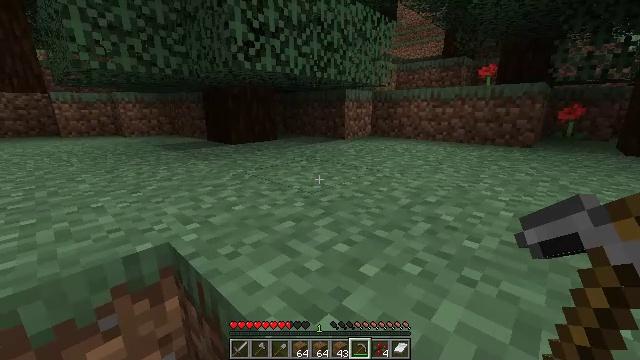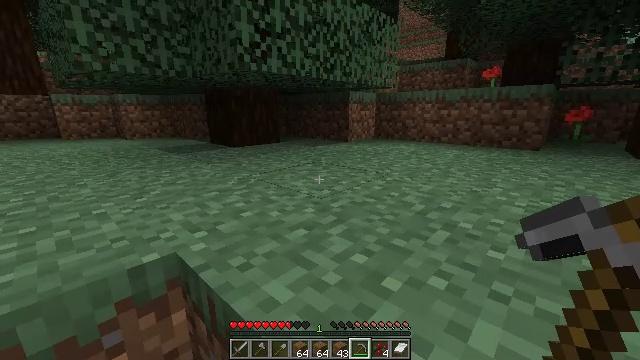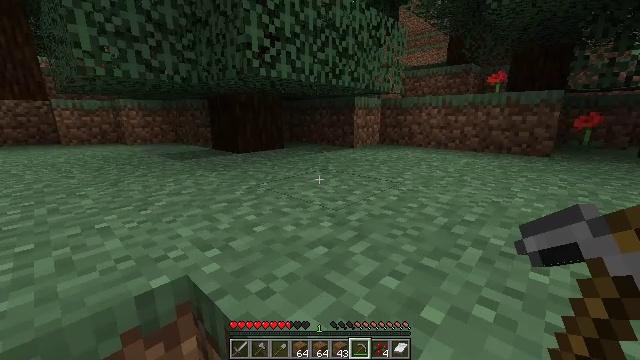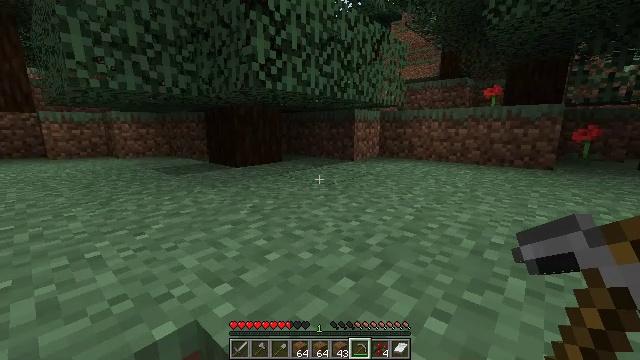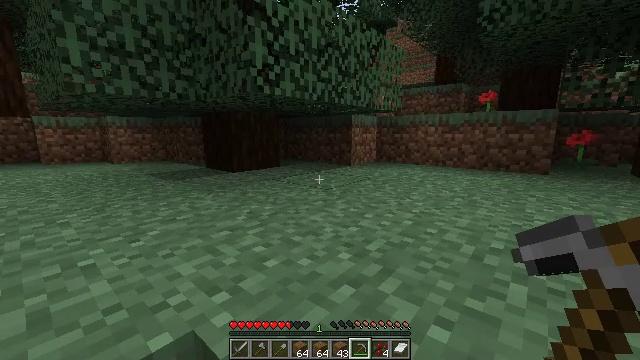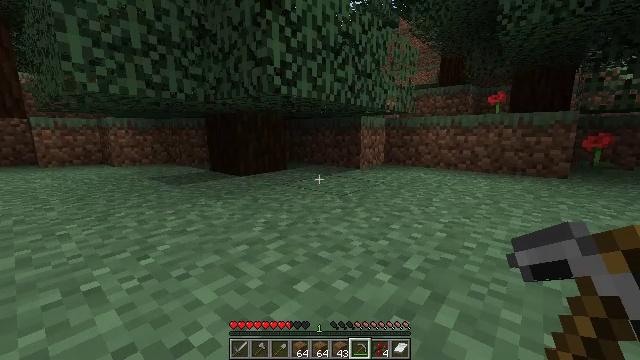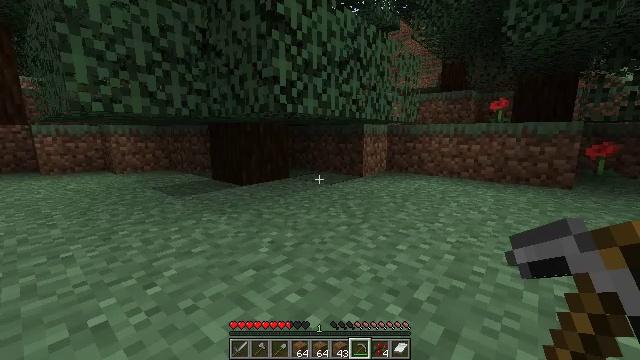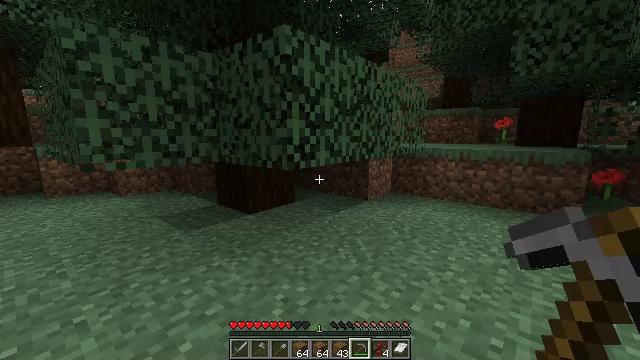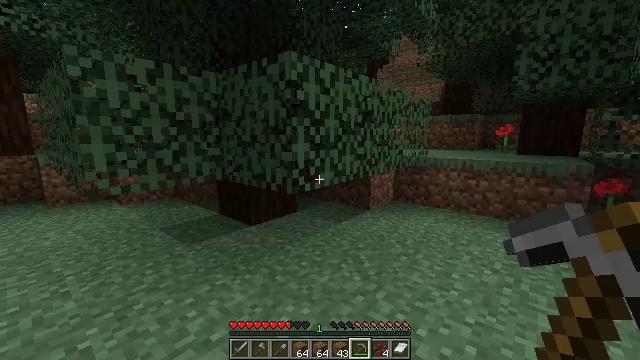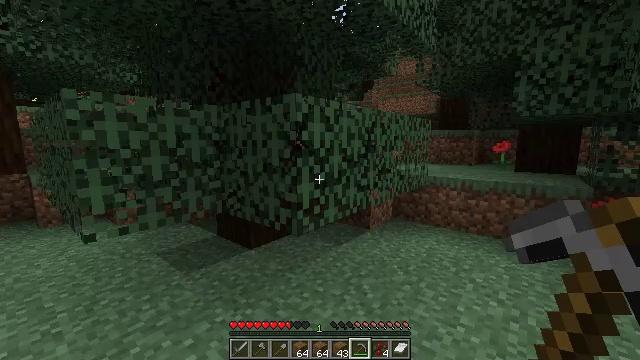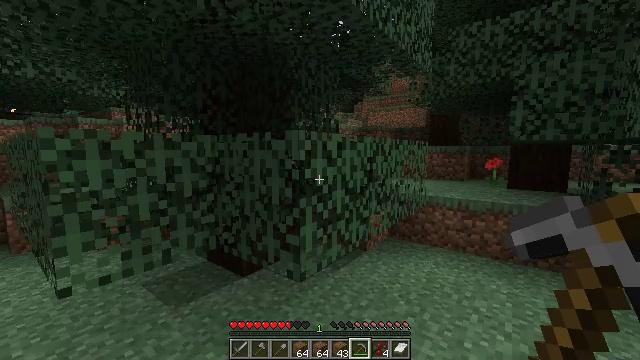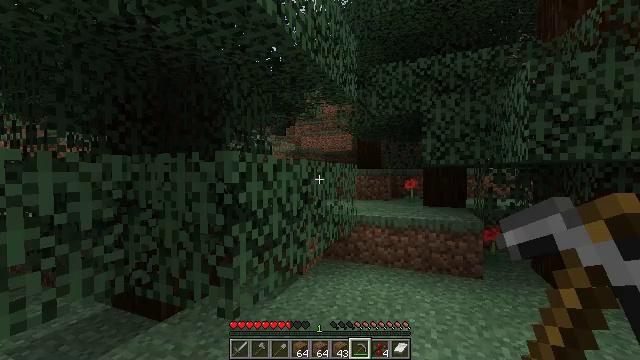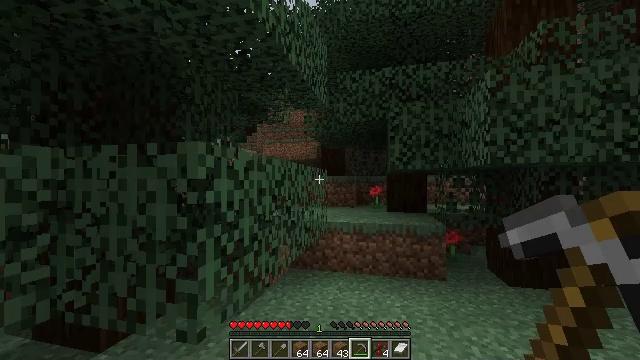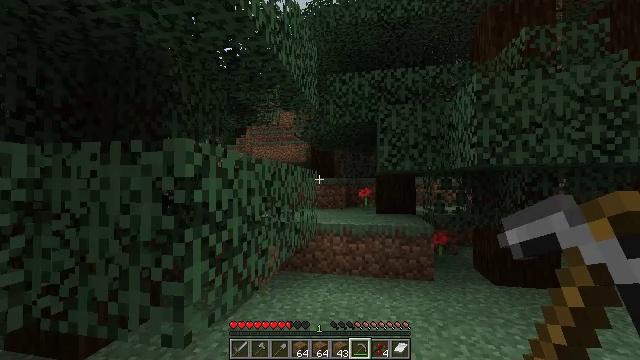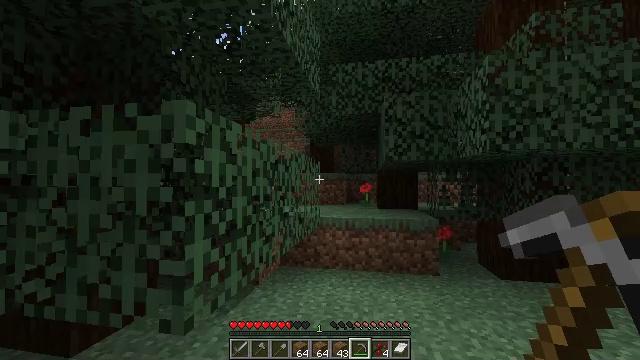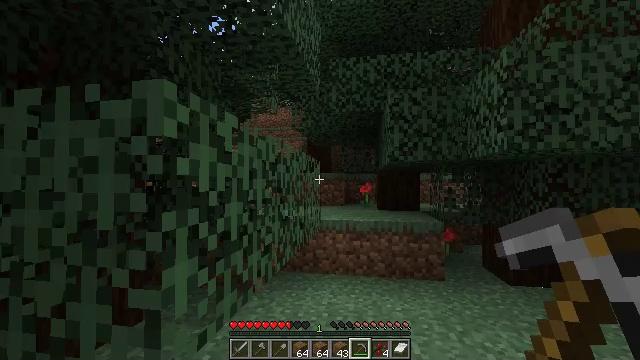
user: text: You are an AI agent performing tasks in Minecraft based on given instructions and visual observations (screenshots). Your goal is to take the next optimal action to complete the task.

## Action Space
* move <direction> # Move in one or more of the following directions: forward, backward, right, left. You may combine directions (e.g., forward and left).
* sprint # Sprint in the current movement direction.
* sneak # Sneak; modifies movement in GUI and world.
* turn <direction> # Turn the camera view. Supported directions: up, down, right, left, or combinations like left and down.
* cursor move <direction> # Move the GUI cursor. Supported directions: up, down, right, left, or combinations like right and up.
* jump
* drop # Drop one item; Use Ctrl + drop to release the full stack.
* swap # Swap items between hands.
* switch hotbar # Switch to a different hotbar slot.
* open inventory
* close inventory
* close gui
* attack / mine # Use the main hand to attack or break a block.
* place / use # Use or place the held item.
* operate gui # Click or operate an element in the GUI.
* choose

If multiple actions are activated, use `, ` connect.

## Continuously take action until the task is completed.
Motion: motion action
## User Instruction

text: Mine the poppy flower.
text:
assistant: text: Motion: move forward
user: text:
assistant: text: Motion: move forward, turn up
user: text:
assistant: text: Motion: move forward, turn right and up
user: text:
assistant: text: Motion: move forward, turn up
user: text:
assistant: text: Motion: move forward
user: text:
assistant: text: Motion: move forward, jump
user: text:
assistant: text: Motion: move forward, jump
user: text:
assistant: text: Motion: move forward, jump
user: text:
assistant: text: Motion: move forward, turn up, jump
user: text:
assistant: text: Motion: move forward, turn right and up, jump
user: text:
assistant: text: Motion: move forward, turn right and up
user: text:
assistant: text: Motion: move forward, turn right and up
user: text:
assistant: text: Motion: move forward, turn right
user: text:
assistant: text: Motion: move forward
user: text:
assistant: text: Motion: move forward, turn right
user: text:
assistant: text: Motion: move forward, turn right
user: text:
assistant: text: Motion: move forward, turn right
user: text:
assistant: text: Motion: move forward, turn right
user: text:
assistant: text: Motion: move forward, turn right
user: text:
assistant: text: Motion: move forward
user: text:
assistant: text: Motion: move forward
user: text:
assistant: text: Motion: move forward
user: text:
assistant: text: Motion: move forward
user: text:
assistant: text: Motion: move forward
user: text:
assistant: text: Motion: move forward
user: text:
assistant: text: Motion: move forward, turn right and down
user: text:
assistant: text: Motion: move forward, turn right and down
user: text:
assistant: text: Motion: move forward, turn right
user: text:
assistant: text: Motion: move forward, turn right and up
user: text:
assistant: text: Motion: move forward, turn right and up